Question: I Have a button within a uitableview cell -

I have set it up to trigger a fmethod when clicked - (the function displays messages and resets the message count).
my code for this method is as follows -
'''
- (UITableViewCell *)tableView:(UITableView *)tableView cellForRowAtIndexPath:(NSIndexPath *)indexPath
{
//Define Custom Cells
static NSString *CellCountI =@"CellCount";
UITableViewCell *cell;
feedData *f = [self.HpFeedArray objectAtIndex:indexPath.section];
//Comparison Strings
NSString *count = @"Count";
//If statement Cell Filters
//If Count Cell
if ([f.FeedGroup isEqualToString:count]) {
cell = [tableView dequeueReusableCellWithIdentifier:CellCountI forIndexPath:indexPath];
HP_Header_TableViewCell *hpTC = (HP_Header_TableViewCell *)cell;
hpTC.buttonPressedSelector = @selector(buttonImpMsg);
hpTC.buttonPressedTarget = self;
[hpTC.msgsBtn setTitle: f.FeedTitle forState: UIControlStateNormal];
return hpTC;
}
}
'''
The buttonImpMsg method is as follows -
'''
- (void)buttonImpMsg
{
NSLog(@"Back Button Pressed!");
[self removeBtn];
}
'''
I would like to hide the button when clicked - but I'm not sure how to reference it from the buttonImpMsg method?
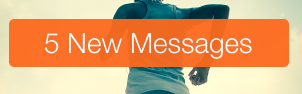
Answer: You could implement the delegate pattern, IMHO, it's the most proper way.
> i think , better will be to make it hidden, if you want to again. - @pawan
I would also hide the button rather than remove it.
Try this implementation to hide the button, you can also do the same thing to hide this one after.
> TableViewCell.h:
'''
#import "TableViewCell.h"
@implementation TableViewCell
//.... Connect your action or set selector to this method:
- (IBAction)hideButton:(id)sender
{
UIButton *button = (UIButton *) sender;
// hide the button by using the setter
button.hidden = YES;
//.... Check if the delegate method has been implemented
if ([_delegate respondsToSelector:@selector(hideButton)]) {
[_delegate hideButton];
}
}
@end
'''
> TableViewCell.h
'''
//... Declare the delegate:
@protocol CellDelegate <NSObject>
- (void)hideButton;
@end
@interface TableViewCell : UITableViewCell
//... Add a delegate property:
@property (strong, nonatomic) id <CellDelegate> delegate;
@end
'''
> ViewController.m:
'''
//... set self a the delegate of your cell
- (UITableViewCell *)tableView:(UITableView *)tableView cellForRowAtIndexPath:(NSIndexPath *)indexPath
{
//...
cell.delete = self;
return cell;
}
'''
> ViewController.m:
'''
//...
@interface ViewController () <CellDelegate>
//...
//... Implement the delegate method if you need to do stuff on the controller side
- (void)hideButton
{
//do stuff here if needed
}
'''